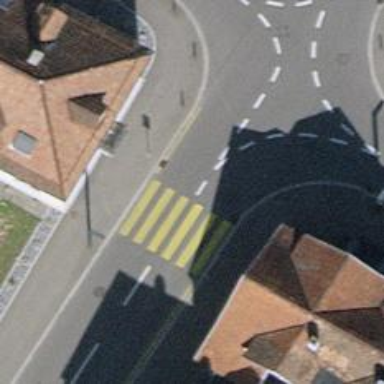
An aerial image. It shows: Marked crossing with zebra stripes on the road.